Question: I've changed something, somewhere and now 'col-sm-offset-*'s aren't working at all. For example, if I wanted to split the screen in half, and display content only on the right hand side, I would usually use:
'''
<div class="container">
<div class="row">
<div class="col-sm-6 col-sm-offset-6">
This content isn't on the right hand side, it's on the left as if the col-sm-offset-6 isn't even there.
</div>
</div>
</div>
'''
How can I check what's wrong?
I'm using NPM and Laravel Elixir (gulp) to minify (make production ready) the files and short of me copying the entire CSS file here, I don't know what else to do. Is there anything obvious? Has anyone come across this before?
### Update
'''
<div class="container">
<div class="row">
<div class="col-sm-6 col-sm-offset-6">
<div class="row">
<form role="form" method="POST" action="/register">
<input type="hidden" name="_token" value="abcdefghij">
<div class="col-xs-12">
<fieldset class="form-group">
<label for="username" class="form-control-label">Username</label>
<input name="username" type="text" class="form-control " id="username" placeholder="Enter a username" value="j">
</fieldset>
</div>
<div class="col-sm-6">
<fieldset class="form-group">
<label for="first_name" class="form-control-label">First Name</label>
<input name="first_name" type="text" class="form-control " id="first_name" placeholder="Enter your first name" value="John">
</fieldset>
</div>
<div class="col-sm-6">
<fieldset class="form-group">
<label for="last_name" class="form-control-label">Last Name</label>
<input name="last_name" type="text" class="form-control " id="last_name" placeholder="Enter your last name" value="Appleseed">
</fieldset>
</div>
<div class="col-sm-6">
<fieldset class="form-group">
<label for="email" class="form-control-label">Email Address</label>
<input name="email" type="email" class="form-control " id="email" placeholder="Enter your email address" value="j@a.com">
</fieldset>
</div>
<div class="col-sm-6">
<fieldset class="form-group">
<label for="password" class="form-control-label">Password</label>
<input name="password" type="password" class="form-control " id="password" placeholder="Enter a password" value="password">
</fieldset>
</div>
<div class="col-sm-6">
<fieldset class="form-group">
<label for="password_confirmation" class="form-control-label">Confirm Password</label>
<input name="password_confirmation" type="password" class="form-control " id="password_confirmation" placeholder="Please confirm your password" value="password">
</fieldset>
</div>
<div class="col-sm-6">
<div class="form-group">
<button type="submit" class="btn btn-primary pull-right">Register</button>
</div>
</div>
</form>
</div>
</div>
</div>
</div>
'''
### Web Inspector
<URL>
### CSS Computed Properties

### Update 2
I've submitted an <URL> as this may have been intentional.
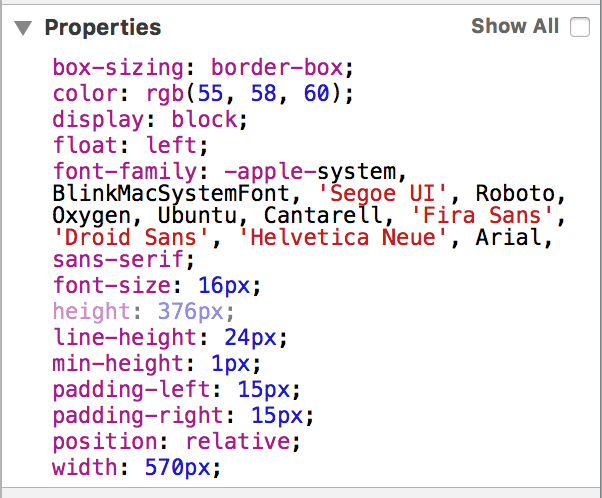
Answer: GitHub have officially changed their 'col-bp-offset-*' names although the documentation is currently outdated.
See issues: <URL>.
I'll close the question and update my GitHub issue too.